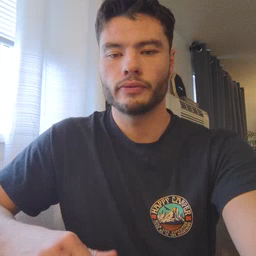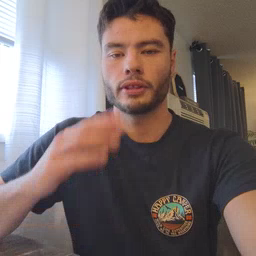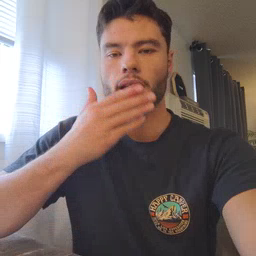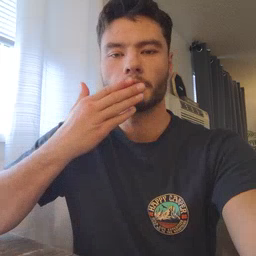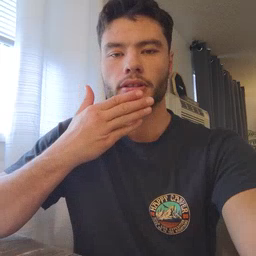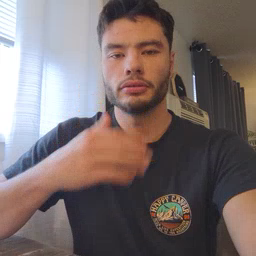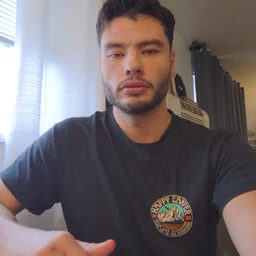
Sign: napkin